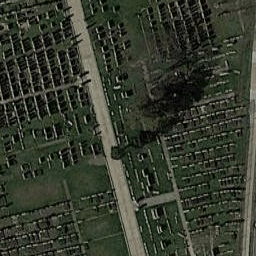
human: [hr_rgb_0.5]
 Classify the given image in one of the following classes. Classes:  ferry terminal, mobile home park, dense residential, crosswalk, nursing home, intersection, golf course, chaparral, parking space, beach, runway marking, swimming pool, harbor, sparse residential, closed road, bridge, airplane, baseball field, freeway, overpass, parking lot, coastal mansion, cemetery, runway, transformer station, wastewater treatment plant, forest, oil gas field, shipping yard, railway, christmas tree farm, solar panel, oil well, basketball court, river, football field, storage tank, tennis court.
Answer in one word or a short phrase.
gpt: cemetery